Question: Count the number of objects in the diagram.
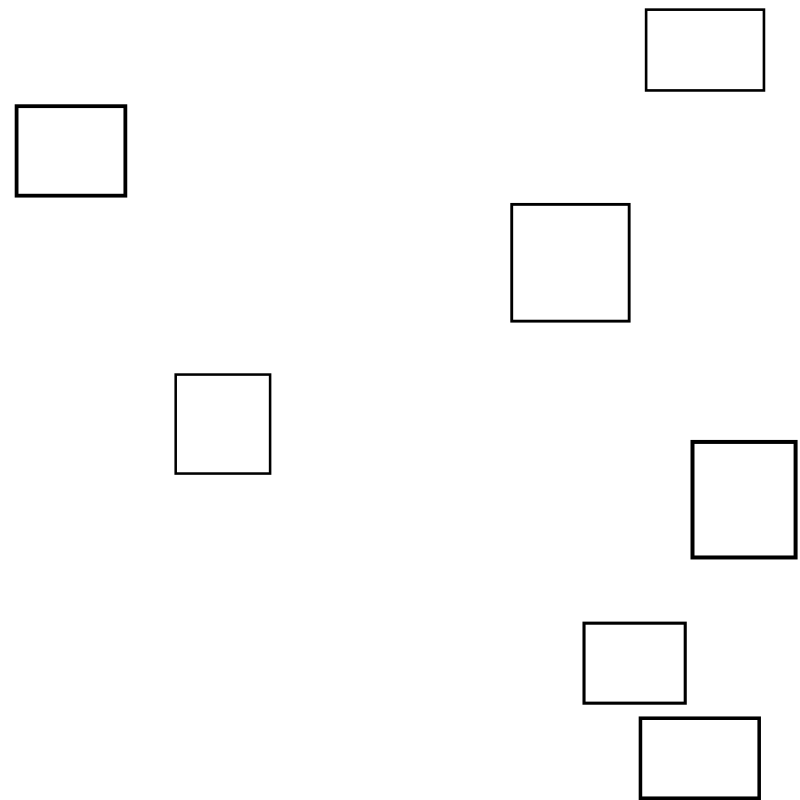
Answer: 7